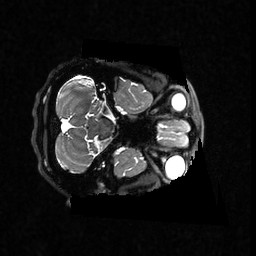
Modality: T2w
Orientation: axial
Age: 55
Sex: female
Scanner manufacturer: ge
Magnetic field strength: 3 T
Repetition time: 3.202 s
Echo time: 0.06731 s